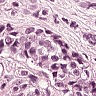
Metastatic tissue present: yes